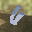
Label: 6